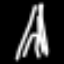
Label: The Eiffel Tower